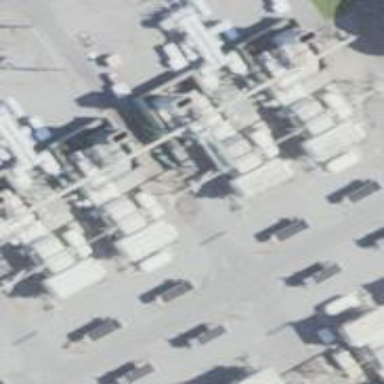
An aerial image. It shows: Gas turbine generator is in use.